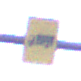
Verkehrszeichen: KFZZulaessigeGesamtmasse3Komma5TOhnePfeilsymbol
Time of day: SunriseSunset
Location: Outdoor (Nature)
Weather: Clear
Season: NotSpecified
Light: Natural